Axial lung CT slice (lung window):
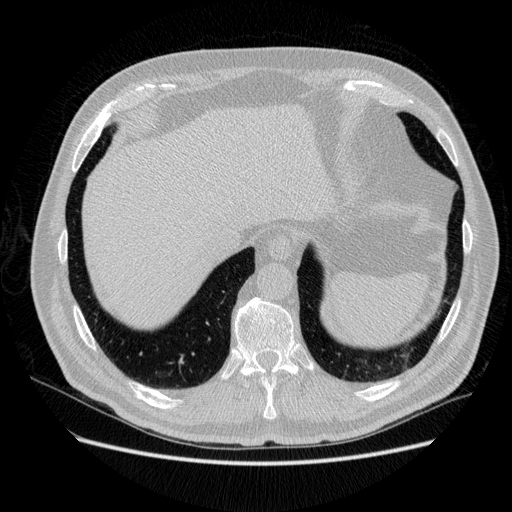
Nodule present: no